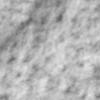
Label: no_change